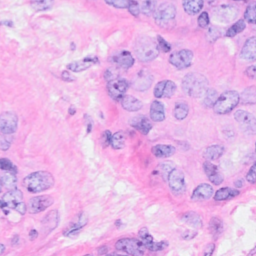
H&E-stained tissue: Breast